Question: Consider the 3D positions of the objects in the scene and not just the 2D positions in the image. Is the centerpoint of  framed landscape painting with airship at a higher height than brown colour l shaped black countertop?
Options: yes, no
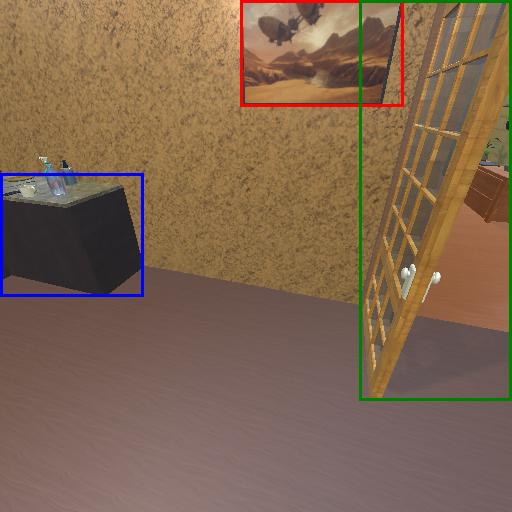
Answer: yes